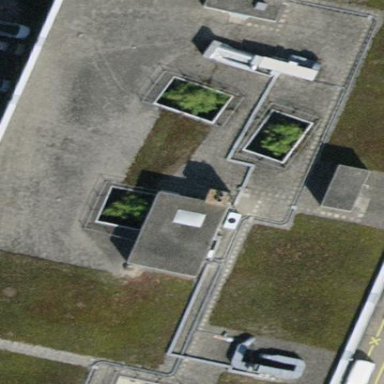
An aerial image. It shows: Flat roofed building.